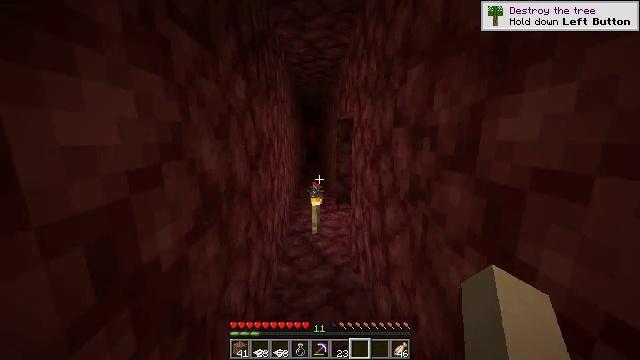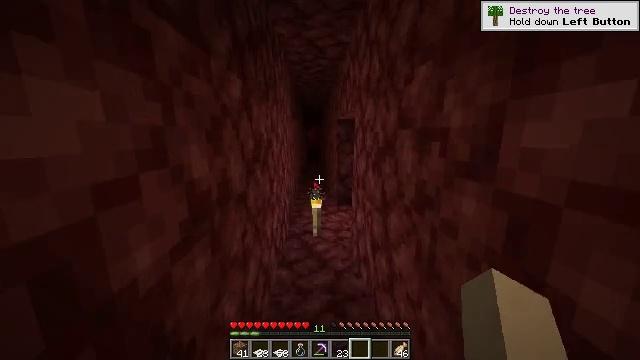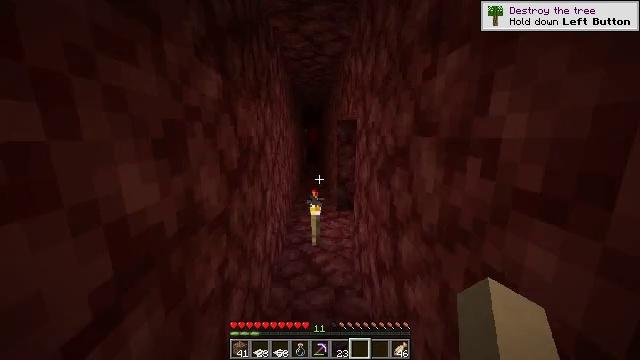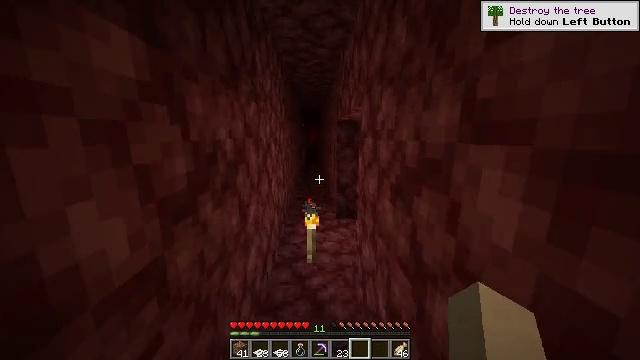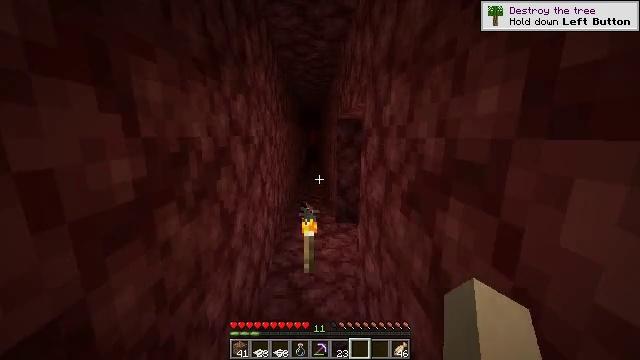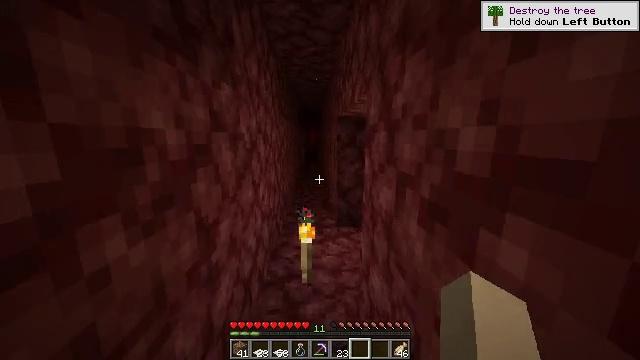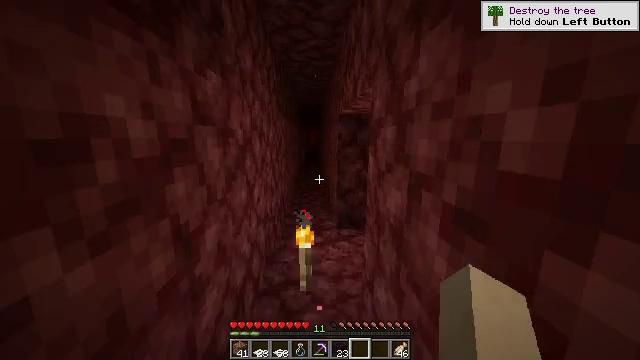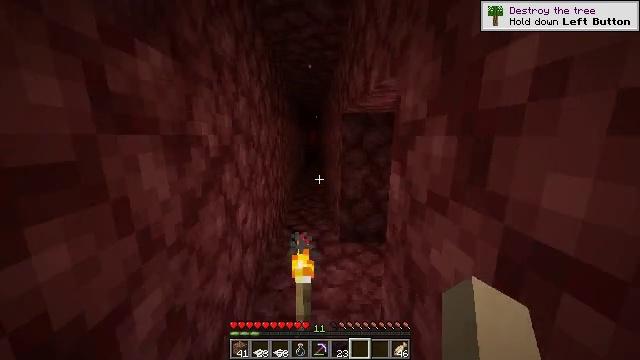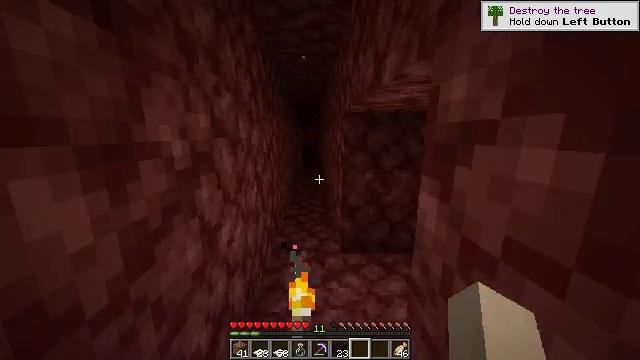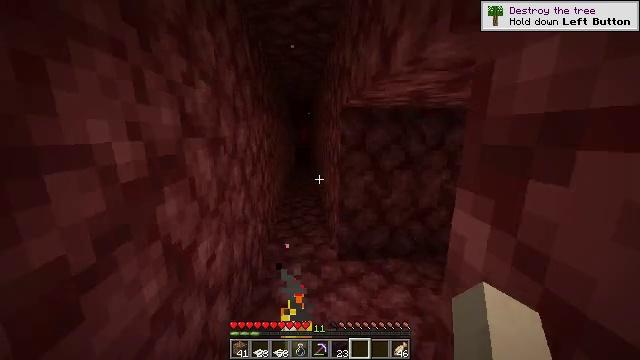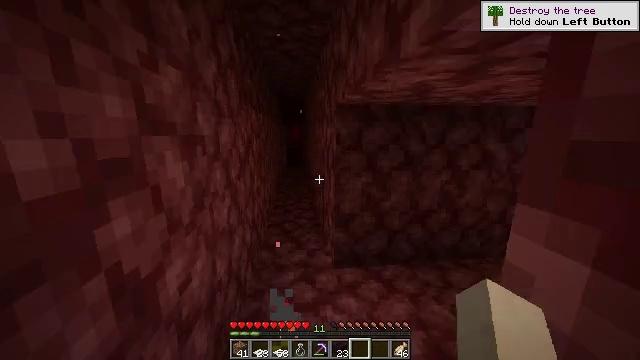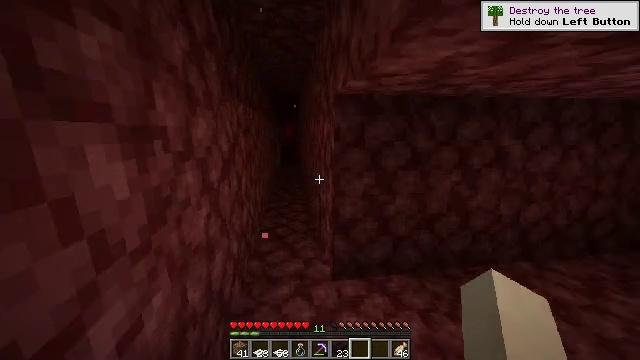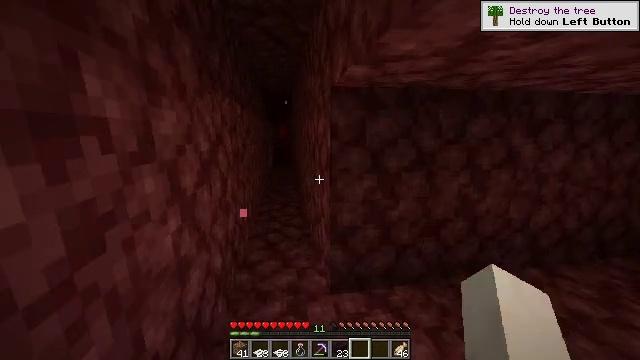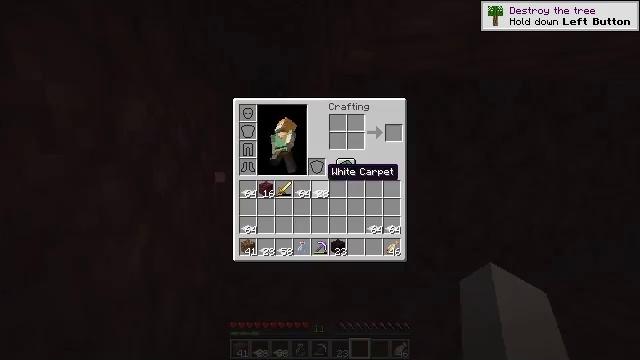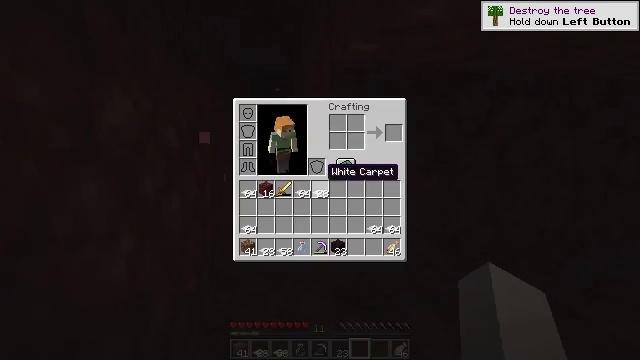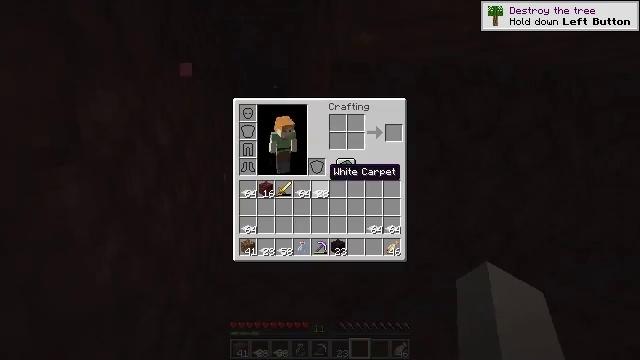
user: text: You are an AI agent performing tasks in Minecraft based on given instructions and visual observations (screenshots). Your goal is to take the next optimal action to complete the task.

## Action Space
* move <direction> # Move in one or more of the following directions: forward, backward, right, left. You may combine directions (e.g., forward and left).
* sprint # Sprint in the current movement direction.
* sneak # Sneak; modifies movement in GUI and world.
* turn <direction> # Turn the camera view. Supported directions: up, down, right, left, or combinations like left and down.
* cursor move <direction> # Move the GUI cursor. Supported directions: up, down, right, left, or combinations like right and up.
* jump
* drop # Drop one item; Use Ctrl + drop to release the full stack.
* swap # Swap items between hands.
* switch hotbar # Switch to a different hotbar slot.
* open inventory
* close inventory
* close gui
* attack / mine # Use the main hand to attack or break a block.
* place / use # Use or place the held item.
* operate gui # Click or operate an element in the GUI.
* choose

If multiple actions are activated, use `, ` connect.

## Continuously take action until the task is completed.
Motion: motion action
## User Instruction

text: Gather the shulker box for storage.
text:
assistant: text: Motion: move forward
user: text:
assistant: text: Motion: move forward
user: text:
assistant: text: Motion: move forward
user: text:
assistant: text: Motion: move forward
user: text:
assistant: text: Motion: move forward
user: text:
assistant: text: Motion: move forward
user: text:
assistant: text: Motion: move forward
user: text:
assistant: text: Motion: move forward
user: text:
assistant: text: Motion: move forward, turn right
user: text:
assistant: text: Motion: move forward, turn right
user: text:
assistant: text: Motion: move forward, turn right
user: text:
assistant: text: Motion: turn right
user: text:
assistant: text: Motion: open inventory
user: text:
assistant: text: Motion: open inventory
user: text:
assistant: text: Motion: open inventory
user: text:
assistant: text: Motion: no_op
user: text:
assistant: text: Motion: cursor move right
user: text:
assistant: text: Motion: cursor move right
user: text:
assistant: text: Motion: cursor move right
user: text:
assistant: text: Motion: close inventory
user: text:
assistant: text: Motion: close inventory
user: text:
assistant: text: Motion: turn right, close inventory
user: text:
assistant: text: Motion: turn right
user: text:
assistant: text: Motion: turn right
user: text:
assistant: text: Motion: turn right
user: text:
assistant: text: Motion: turn right
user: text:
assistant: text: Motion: move forward, turn right
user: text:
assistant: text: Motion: move forward, turn right
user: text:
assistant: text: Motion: turn right
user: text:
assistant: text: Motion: move forward, turn right